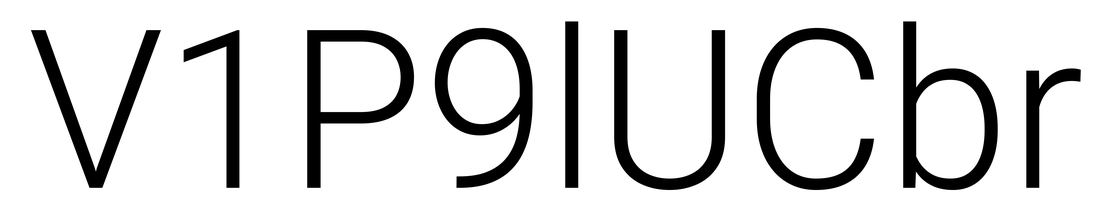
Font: Roboto_Light